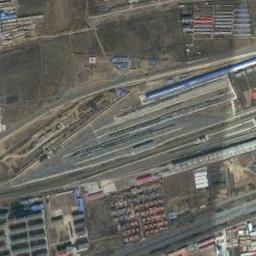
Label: railway_station